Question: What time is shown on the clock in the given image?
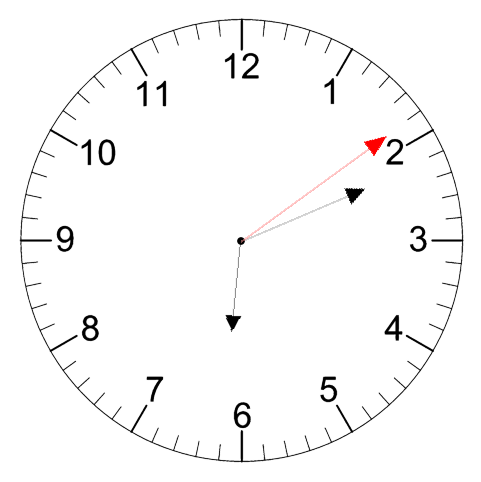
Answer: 06:11:09